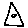
Label: triangle